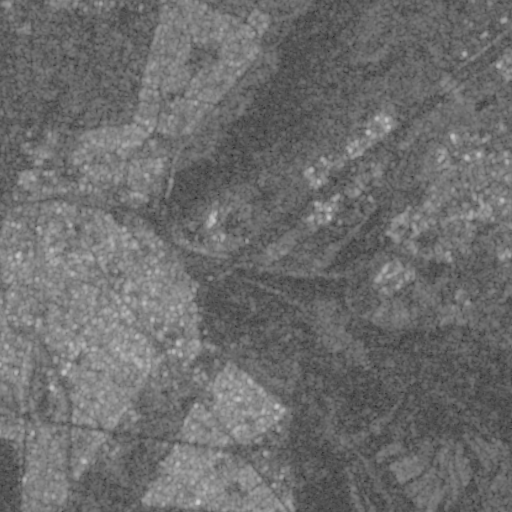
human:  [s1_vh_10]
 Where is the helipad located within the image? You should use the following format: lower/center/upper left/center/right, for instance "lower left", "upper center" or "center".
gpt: The helipad is located in the center of the image.
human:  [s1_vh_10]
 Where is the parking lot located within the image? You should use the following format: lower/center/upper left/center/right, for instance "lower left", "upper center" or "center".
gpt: The parking lot is located in the center left of the image.
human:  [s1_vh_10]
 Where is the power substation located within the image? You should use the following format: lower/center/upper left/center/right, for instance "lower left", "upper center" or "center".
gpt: The power substation is located in the center right of the image.
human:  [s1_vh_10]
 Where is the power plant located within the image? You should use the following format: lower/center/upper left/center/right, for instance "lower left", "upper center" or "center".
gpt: There is no power plant in the image.

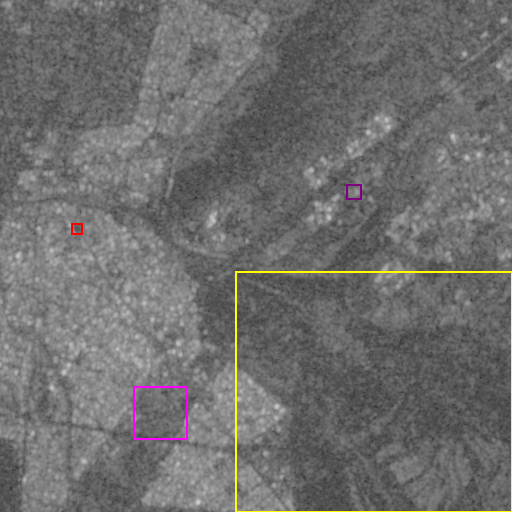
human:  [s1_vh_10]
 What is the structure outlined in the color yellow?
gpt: The structure outlined in yellow is a crop field.
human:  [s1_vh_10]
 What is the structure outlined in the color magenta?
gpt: The structure outlined in magenta is a park.
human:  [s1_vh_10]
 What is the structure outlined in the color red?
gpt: The structure outlined in red is a parking lot.
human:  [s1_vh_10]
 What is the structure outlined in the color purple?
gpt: The structure outlined in purple is a power substation.
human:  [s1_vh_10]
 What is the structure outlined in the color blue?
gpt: There is no blue outline.